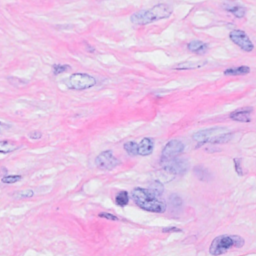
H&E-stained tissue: Breast